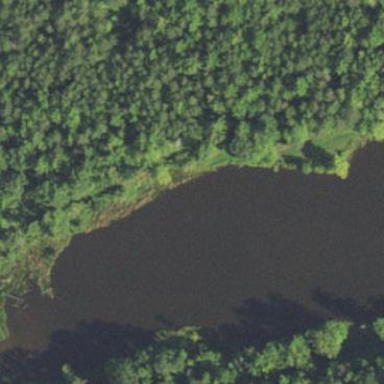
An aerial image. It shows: Pond surrounded by natural water.